Question: I have this site: <URL>
The problem I am having is that on mobile devices the body has this unusual white space on the right hand side:

This site is comprised of one page with multiple sections, the navigation icons are used to scroll smoothly down the page.
To attempt to fixed the problem I have used the recommended: 'body{ overflow-x:hidden; }' and this fixes the issue but this stops my scrolling system from working for some reason.
Is there any way to get this site to imitate 'body{ overflow-x:hidden; }' without using it, even with jquery?
Here is the code:
HTML:
'''
<!DOCTYPE html PUBLIC "-//W3C//DTD XHTML 1.0 Transitional//EN" "http://www.w3.org/TR/xhtml1/DTD/xhtml1-transitional.dtd">
<html xmlns="http://www.w3.org/1999/xhtml">
<head>
<meta http-equiv="Content-Type" content="text/html; charset=utf-8" />
<meta name="viewport" content="width=768; initial-scale=1.0;" />
<title>Georgia Elliott Illustration</title>
<link rel='stylesheet' href='http://fonts.googleapis.com/css?family=PT+Sans:400,700' type='text/css'>
<link href='http://fonts.googleapis.com/css?family=Lato:400,700' rel='stylesheet' type='text/css'>
<link rel="stylesheet" href="css/main.css" type="text/css" media="all" />
<link rel="stylesheet" href="css/print.css" type="text/css" media="print" />
<link rel="stylesheet" href="js/twitter/jquery.tweet.css" media="screen" />
<link rel="shortcut icon" type="image/x-icon" href="http://1.gravatar.com/blavatar/f541b2d0f8b48c05e56c0daa078f3ed9?s=16" sizes="16x16" />
<link rel="icon" type="image/x-icon" href="http://1.gravatar.com/blavatar/f541b2d0f8b48c05e56c0daa078f3ed9?s=16" sizes="16x16" />
<link rel="apple-touch-icon-precomposed" href="http://1.gravatar.com/blavatar/94661061bf2aad5cdce6115262923c20?s=114" />
<script type="text/javascript" src="http://ajax.googleapis.com/ajax/libs/jquery/1.8.0/jquery.min.js"></script>
<script type="text/javascript" src="js/page.js"></script>
<script type="text/javascript" src="js/smooth.js"></script>
<script type="text/javascript" src="js/twitter/jquery.tweet.js"></script>
<script type='text/javascript'>
jQuery(function($){
$("#twitter-feed-main").tweet({
username: "creative_exp",
join_text: "auto",
avatar_size: 32,
count: 3,
auto_join_text_default: "We said:",
auto_join_text_ed: "We:",
auto_join_text_ing: "We were:",
auto_join_text_reply: "We replied to:",
auto_join_text_url: "We were checking out:",
loading_text: "Loading Tweets..."
});
});
</script>
</head>
<body>
<div id="splat"></div>
<div id="logo">
<a href="#home"></a>
</div>
<div id="header">
<div id="nav" class="nav">
<ul>
<li><a href="#home">Home</a></li>
<li><a href="#about">About</a></li>
<li><a href="#portfolio">Portfolio</a></li>
<li><a href="#contact">Contact</a></li>
</ul>
</div>
</div>
<div id="whole">
<div class="content">
<div id="home-page" class="page">
<div class="page-back"></div>
<a id="home"></a>
<div class="inner-page">
<h1>Welcome</h1>
<div class="indent">
</div>
</div>
</div><!--END home-page-->
<div id="page1" class="page">
<div class="page-back"></div>
<a id="about"></a>
<div class="inner-page">
<h1>About Me</h1>
<div class="indent">
About page content goes here.
</div>
</div>
</div><!--END page1-->
<div id="page2" class="page">
<div class="page-back"></div>
<a id="portfolio"></a>
<div class="inner-page">
<h1>Portfolio</h1>
<div class="indent">
Portfolio page content goes here.
<div id="portfolio-items">
<ul id="port-ul1">
<li id="port-item1">Test</li>
</ul>
<ul id="port-ul2">
<li id="port-item2">Test 2</li>
</ul>
<ul id="port-ul2">
<li id="port-item3">Test 3</li>
</ul>
</div>
</div>
</div>
</div><!--END page2-->
<div id="page3" class="page">
<div class="page-back"></div>
<a id="contact"></a>
<div class="inner-page">
<h1>Contact Me</h1>
<div class="indent">
Contact page content goes here.
</div>
</div>
</div><!--END page3-->
<div id="terms-page-ie" class="page">
<div class="page-back"></div>
<a id="terms-ie"></a>
<div id="cross-terms-ie" class="cross-terms-ie">X</div>
<div class="inner-page">
<h1>Terms</h1>
<div class="indent">
<h5>INTRODUCTION</h5>
<p>These terms and conditions govern your use of our website; by using our website, you accept these terms and conditions in full. If you disagree with these terms and conditions or any part of these terms and conditions, you must not use our website. You must be at least 13 years of age to use our website. By using our website you warrant and represent that you are at least 13 years of age.</p>
<h5>LICENCE TO USE WEBSITE</h5>
<p>Unless otherwise stated, we or our licensors own the intellectual property rights in the website and material on the website. Subject to the licence below, all these intellectual property rights are reserved. You may view, download for caching purposes only, and print pages or other content from the website for your own personal use, subject to the restrictions set out below and elsewhere in these terms and conditions. <br><br>
You must not:<br>
(a) republish material from this website (including republication on another website);<br>
(b) sell, rent or sub-license material from the website;<br>
(c) show any material from the website in public;<br>
(d) reproduce, duplicate, copy or otherwise exploit material on our website for a commercial purpose;<br>
(e) edit or otherwise modify any material on the website; or<br>
(f) redistribute material from this website except for content specifically and expressly made available for redistribution.</p>
<h5>ACCEPTABLE USE</h5>
<p>You must not use our website in any way that causes, or may cause, damage to the website or impairment of the availability or accessibility of the website; or in any way which is unlawful, illegal, fraudulent or harmful, or in connection with any unlawful, illegal, fraudulent or harmful purpose or activity.
You must not use our website to copy, store, host, transmit, send, use, publish or distribute any material which consists of (or is linked to) any spyware, computer virus, Trojan horse, worm, keystroke logger, rootkit or other malicious computer software.
You must not conduct any systematic or automated data collection activities (including without limitation scraping, data mining, data extraction and data harvesting) on or in relation to our website without our express written consent.
You must not use our website to transmit or send unsolicited commercial communications. You must not use our website for any purposes related to marketing without our express written consent.</p>
<h5>RESTRICTED ACCESS</h5>
<p>Access to certain areas of our website is restricted. We reserve the right to restrict access to other areas of our website, or indeed our whole website, at our discretion. If we provide you with a user ID and password to enable you to access restricted areas of our website or other content or services, you must ensure that that user ID and password is kept confidential. We may disable your user ID and password in our sole discretion without notice or explanation.</p>
</div>
</div>
</div>
</div>
</div>
<div id="footer">
<div id="share" class="pull_right">
<ul>
<a href="https://www.facebook.com/georgia.e.elliott" target="_new"><li class="pull_left"><span>Facebook</span></li></a>
<a href="javascript:void(0);" id="twitter"><li class="pull_left"><span>Twitter</span></li></a>
<a href="http://georgiaelishaillustrator.wordpress.com/" target="_new"><li class="pull_left"><span>Blog</span></li></a>
</ul>
</div>
<div id="footertext"> ©️ 2012 Georgia Elliott &nbsp; | &nbsp; All rights reserved. &nbsp; | &nbsp; Site By: <a href="http://dandd.dpwebdev.co.uk" target="_new">D&D Creative</a> &nbsp; | &nbsp; <a href="javascript:void(0);" id="terms-link">Terms</a><img src="img/ajax-loader.gif" class="ie-loader" style="vertical-align:middle;" /><img src="img/footer.png" id="ge-il-btm" style="vertical-align: middle; position: absolute; left: 0; right: 0; margin: 0 auto;" /></div>
</div>
<div id="terms-container">
<div id="terms">
<div id="cross-terms" class="cross">X</div>
<div class="inner-content">
<h3>Terms and Conditions</h3>
<div class="indent" style="overflow:auto; height:300px;">
<h5>INTRODUCTION</h5>
<p>These terms and conditions govern your use of our website; by using our website, you accept these terms and conditions in full. If you disagree with these terms and conditions or any part of these terms and conditions, you must not use our website. You must be at least 13 years of age to use our website. By using our website you warrant and represent that you are at least 13 years of age.</p>
<h5>LICENCE TO USE WEBSITE</h5>
<p>Unless otherwise stated, we or our licensors own the intellectual property rights in the website and material on the website. Subject to the licence below, all these intellectual property rights are reserved. You may view, download for caching purposes only, and print pages or other content from the website for your own personal use, subject to the restrictions set out below and elsewhere in these terms and conditions. <br><br>
You must not:<br>
(a) republish material from this website (including republication on another website);<br>
(b) sell, rent or sub-license material from the website;<br>
(c) show any material from the website in public;<br>
(d) reproduce, duplicate, copy or otherwise exploit material on our website for a commercial purpose;<br>
(e) edit or otherwise modify any material on the website; or<br>
(f) redistribute material from this website except for content specifically and expressly made available for redistribution.</p>
<h5>ACCEPTABLE USE</h5>
<p>You must not use our website in any way that causes, or may cause, damage to the website or impairment of the availability or accessibility of the website; or in any way which is unlawful, illegal, fraudulent or harmful, or in connection with any unlawful, illegal, fraudulent or harmful purpose or activity.
You must not use our website to copy, store, host, transmit, send, use, publish or distribute any material which consists of (or is linked to) any spyware, computer virus, Trojan horse, worm, keystroke logger, rootkit or other malicious computer software.
You must not conduct any systematic or automated data collection activities (including without limitation scraping, data mining, data extraction and data harvesting) on or in relation to our website without our express written consent.
You must not use our website to transmit or send unsolicited commercial communications. You must not use our website for any purposes related to marketing without our express written consent.</p>
<h5>RESTRICTED ACCESS</h5>
<p>Access to certain areas of our website is restricted. We reserve the right to restrict access to other areas of our website, or indeed our whole website, at our discretion. If we provide you with a user ID and password to enable you to access restricted areas of our website or other content or services, you must ensure that that user ID and password is kept confidential. We may disable your user ID and password in our sole discretion without notice or explanation.</p>
</div>
</div>
</div>
</div>
<div id="overlay"></div>
<div id="twitter-feed-container">
<div id="twitter-feed-cross">X</div>
<div id="twitter-arrow"></div>
<div id="twitter-feed-main">
</div>
<a href="" id="see-twitter" target="_new" >See More...</a>
</div>
<script type="text/javascript">
$(document).ready(function() {
$("#terms-link").click(function() {
$('#terms-page-ie').show();
$('#terms-link').hide();
$('.ie-loader').show();
var $targetId = $('#terms-page-ie'), $targetAnchor = $('[name=#terms-page-ie]');
var $target = $targetId.length ? $targetId : $targetAnchor.length ? $targetAnchor : false;
if ($target) {
var targetOffset = $target.offset().top;
$('html, body').animate({scrollTop: targetOffset}, 1500);
}
$('.ie-loader').fadeOut(2500);
});
$("#cross-terms-ie").click(function() {
$('#terms-page-ie').hide();
$('#terms-link').show();
$('html, body').animate({scrollTop: 0}, 1000);
});
$("#twitter").click(function() {
$('#twitter-feed-container').fadeToggle(800);
});
$("#twitter-feed-cross").click(function() {
$('#twitter-feed-container').fadeOut(800);
});
$
});
</script>
</body>
</html>
'''
CSS:
'''
/* CSS Document */
/* FONTS */
@font-face {
font-family:"Raleway";
src: url('../web-fonts/raleway_thin-webfont.ttf');
}
@font-face {
font-family:"Raleway";
src: url('../web-fonts/raleway_thin-webfont.eot');
}
@font-face {
font-family:"Raleway";
src: url('../web-fonts/raleway_thin-webfont.svg');
}
@font-face {
font-family:"Raleway";
src: url('../web-fonts/raleway_thin-webfont.woff');
}
* {
margin:0;
font-family:'PT Sans';
}
html, body {
height:100%;
width:100%;
}
html {
overflow-y: auto;
overflow-x: hidden;
}
.content {
height:100%;
}
a {
color:#6CF;
}
a:hover {
color:#69F;
}
a:active {
color:#C06;
}
/* LOGO */
#logo {
top:0;
left:20px;
z-index:1000;
position:fixed;
background-image:url(../img/logo-new-front.png);
background-repeat:no-repeat;
background-color:transparent;
width:400px;
height:400px;
}
#splat {
top:0;
left:20px;
z-index:1000;
position:fixed;
background-image:url(../img/logo-new.png);
background-repeat:no-repeat;
background-color:transparent;
width:400px;
height:400px;
}
/* HEADER STYLES */
#header {
position: fixed;
left: 0;
top: 0;
width: 100%;
background-color: #000000;
color:#FFFFFF;
height: 40px;
padding-top: 1px;
line-height:32px;
font-size:12px;
padding-left:8px;
}
/* NAV STYLES */
.nav {
position: fixed;
right: 0;
width: 400px;
height: 40px;
line-height: 36px;
}
#nav ul {
width: 435px;
height: 40px;
padding-left: 0px;
}
#nav li {
float:left;
margin:0 30px;
list-style:none;
}
#nav li a {
color:#FFF;
text-decoration:none;
border-bottom:dotted 1px #FFF;
}
#nav li a:hover {
color:#69F;
text-decoration:none;
border-bottom:dotted 1px #6CF;
}
#nav li a:active {
color:#C06;
text-decoration:none;
border-bottom:dotted 1px #6CF;
}
/* PAGE STYLES */
.page {
width:100%;
}
.inner-page {
max-width: 880px;
min-width: 680px;
margin: 0 auto 0 430px;
padding: 70px 0 48px 0;
}
.page-texture {
background-image:url(../img/overlay-pattern.png);
background-color:transparent;
background-repeat:repeat;
position: fixed;
width: 100%;
height: 100%;
top:0;
left:0;
}
#home-page {
color:#000000;
background:#FFF url(../img/overlay-pattern.png);
height:1000px;
}
#page1 {
background:#CCC url(../img/overlay-pattern.png);
height:1200px;
color:#000000;
}
#page2 {
background:#999 url(../img/overlay-pattern.png);
height:2000px;
}
#page3 {
background:#666 url(../img/overlay-pattern.png);
height:780px;
}
#terms-page-ie {
display:none;
background:#333 url(../img/overlay-pattern.png);
color:#FFFFFF;
}
.inner-content {
padding:20px;
}
.indent {
margin-left:20px;
margin-top:8px;
}
.hidden-overflow {
overflow:hidden;
}
.cross {
right:5px;
top:2px;
position:absolute;
font-family:"Raleway";
font-size:16px;
cursor:pointer;
}
.cross-terms-ie {
font-family:"PT Sans";
font-size:16px;
cursor:pointer;
position:absolute;
right:5px;
margin-top:42px;
}
img.ie-loader {
display:none;
}
#terms-container {
display:none;
position:fixed;
width:100%;
height:100%;
margin:auto;
top:0;
left:0;
}
#terms {
position:absolute;
width:700px;
height:400px;
margin:auto;
left:0;
right:0;
top:0;
bottom:0;
background:#000000;
color:#FFFFFF;
z-index:100;
}
#overlay {
display:none;
width:100%;
height:100%;
position:fixed;
top:0;
left:0;
background-color:#000000;
opacity:0.4;
filter:alpha(opacity=40);
}
/* FOOTER STYLES */
#footer {
position: fixed;
left: 0;
bottom: 0;
width: 100%;
background-color: #000000;
color:#FFFFFF;
height: 40px;
padding-top: 1px;
line-height:40px;
font-size:12px;
padding-left:8px;
z-index:1000;
}
#footertext a {
text-decoration:none;
border-bottom:1px dotted #ffffff;
color:#ffffff;
}
@media (max-width: 1230px) {
#ge-il-btm {
display:none;
}
}
#share {
margin-right:8px;
}
#share li {
list-style:none;
padding:0 8px;
}
#share li:hover {
background:#6CF;
color:#000000;
}
#share a li {
text-decoration:none;
color:#FFFFFF;
}
/* PORTFOLIO STYLES */
#portfolio-items ul {
background: black;
border: 1px #6CF solid;
list-style-image: url(../img/bullet.png);
color: #6CF;
width: 400px;
cursor: pointer;
height: 20px;
margin: 10px 0 0 0;
padding: 10px 30px 10px 30px;
}
/* FLOAT STYLES */
.pull_left {
float:left;
}
.pull_right {
float:right;
}
/* TYPOGRAPHY */
h1, h2, h3, h4, h5, h6 {
display:block;
font-weight:normal;
}
h1 { font-size:48px; font-family:"Raleway"; margin-bottom:30px; }
h2 { font-size:42px; font-family:"Raleway"; }
h3 { font-size:36px; font-family:'Lato'; }
h4 { font-size:30px; font-family:'Lato'; }
h5 { font-size:24px; font-family:'Lato'; }
h6 { font-size:18px; font-family:'Lato'; }
#terms-page-ie h5 {
border-bottom: 1px dotted #FFFFFF;
margin: 0px 0px 10px 0px;
}
#terms-page-ie p {
margin: 0 0 25px 0;
}
.shadow {
text-shadow:-1px 1px 3px #000000;
}
/* LOADING SCRREN */
span {
display: block;
margin: 0 auto;
}
span[class*="l-"] {
height: 8px; width: 8px;
background: #6CF;
display: inline-block;
margin: 12px 2px;
-webkit-animation: loader 4s infinite;
-webkit-animation-timing-function: cubic-bezier(0.030, 0.615, 0.995, 0.415);
-webkit-animation-fill-mode: both;
-moz-animation: loader 4s infinite;
-moz-animation-timing-function: cubic-bezier(0.030, 0.615, 0.995, 0.415);
-moz-animation-fill-mode: both;
-ms-animation: loader 4s infinite;
-ms-animation-timing-function: cubic-bezier(0.030, 0.615, 0.995, 0.415);
-ms-animation-fill-mode: both;
animation: loader 4s infinite;
animation-timing-function: cubic-bezier(0.030, 0.615, 0.995, 0.415);
animation-fill-mode: both;
}
span.l-1 {-webkit-animation-delay: 1s;animation-delay: 1s;-ms-animation-delay: 1s;-moz-animation-delay: 1s;}
span.l-2 {-webkit-animation-delay: 0.8s;animation-delay: 0.8s;-ms-animation-delay: 0.8s;-moz-animation-delay: 0.8s;}
span.l-3 {-webkit-animation-delay: 0.6s;animation-delay: 0.6s;-ms-animation-delay: 0.6s;-moz-animation-delay: 0.6s;}
span.l-4 {-webkit-animation-delay: 0.4s;animation-delay: 0.4s;-ms-animation-delay: 0.4s;-moz-animation-delay: 0.4s;}
span.l-5 {-webkit-animation-delay: 0.2s;animation-delay: 0.2s;-ms-animation-delay: 0.2s;-moz-animation-delay: 0.2s;}
span.l-6 {-webkit-animation-delay: 0;animation-delay: 0;-ms-animation-delay: 0;-moz-animation-delay: 0;}
@-webkit-keyframes loader {
0% {-webkit-transform: translateX(-30px);opacity: 0;}
25% {opacity: 1;}
50% {-webkit-transform: translateX(30px);opacity: 0;}
100% {opacity: 0;}
}
@-moz-keyframes loader {
0% {-moz-transform: translateX(-30px);opacity: 0;}
25% {opacity: 1;}
50% {-moz-transform: translateX(30px);opacity: 0;}
100% {opacity: 0;}
}
@-keyframes loader {
0% {-transform: translateX(-30px);opacity: 0;}
25% {opacity: 1;}
50% {-transform: translateX(30px);opacity: 0;}
100% {opacity: 0;}
}
@-ms-keyframes loader {
0% {-ms-transform: translateX(-30px); opacity: 0;}
25% {opacity: 1;}
50% {-ms-transform: translateX(30px);opacity: 1;}
100% {opacity: 0;}
}
/* TWITTER FEED */
#twitter-feed-container{
width: 300px;
position: fixed;
bottom: 49px;
right: 25px;
height: 340px;
background: #000000;
border-radius: 4px;
-webkit-border-radius: 4px;
-moz-border-radius: 4px;
display: none;
color:#CCCCCC;
font-size:13px;
}
#twitter-feed-container a{
color:#CCCCCC;
}
#twitter-feed-container a.tweet_avatar{
border-bottom:none !important;
}
.tweet_list li {
margin-bottom:4px;
padding: 0.5em 0.5em 12px 0.5em !important;
}
#twitter-arrow {
width:0;
height:0;
right: 30px;
bottom: -16px;
position:absolute;
border: .65em solid;
border-color: #000000 transparent transparent transparent;
}
#twitter-feed-main {
height: 305px;
overflow: hidden;
position: absolute;
bottom: 30px;
right: 8px;
width: 285px;
}
#twitter-feed-cross {
font-family: "PT Sans";
font-size: 16px;
cursor: pointer;
float: right;
right: 10px;
top: 8px;
z-index: 10000;
position: absolute;
}
#twitter-logo {
background: url(../img/social/doodles.png) -9px -10px;
height: 70px;
width: 70px;
position:absolute;
}
a#see-twitter {
position:absolute;
bottom:5px;
right:8px;
}
'''
JS for smooth scrolling
'''
$(document).ready(function() {
$('html, body').animate({scrollTop: 0}, 1000);
function filterPath(string) {
return string
.replace(/^\//,'')
.replace(/(index|default).[a-zA-Z]{3,4}$/,'')
.replace(/\/$/,'');
}
$('a[href*=#]').each(function() {
if ( filterPath(location.pathname) == filterPath(this.pathname)
&& location.hostname == this.hostname
&& this.hash.replace(/#/,'') ) {
var $targetId = $(this.hash), $targetAnchor = $('[name=' + this.hash.slice(1) +']');
var $target = $targetId.length ? $targetId : $targetAnchor.length ? $targetAnchor : false;
if ($target) {
var targetOffset = $target.offset().top;
$(this).click(function() {
$('html, body').animate({scrollTop: targetOffset}, 1500);
return false;
});
}
}
});
});
'''
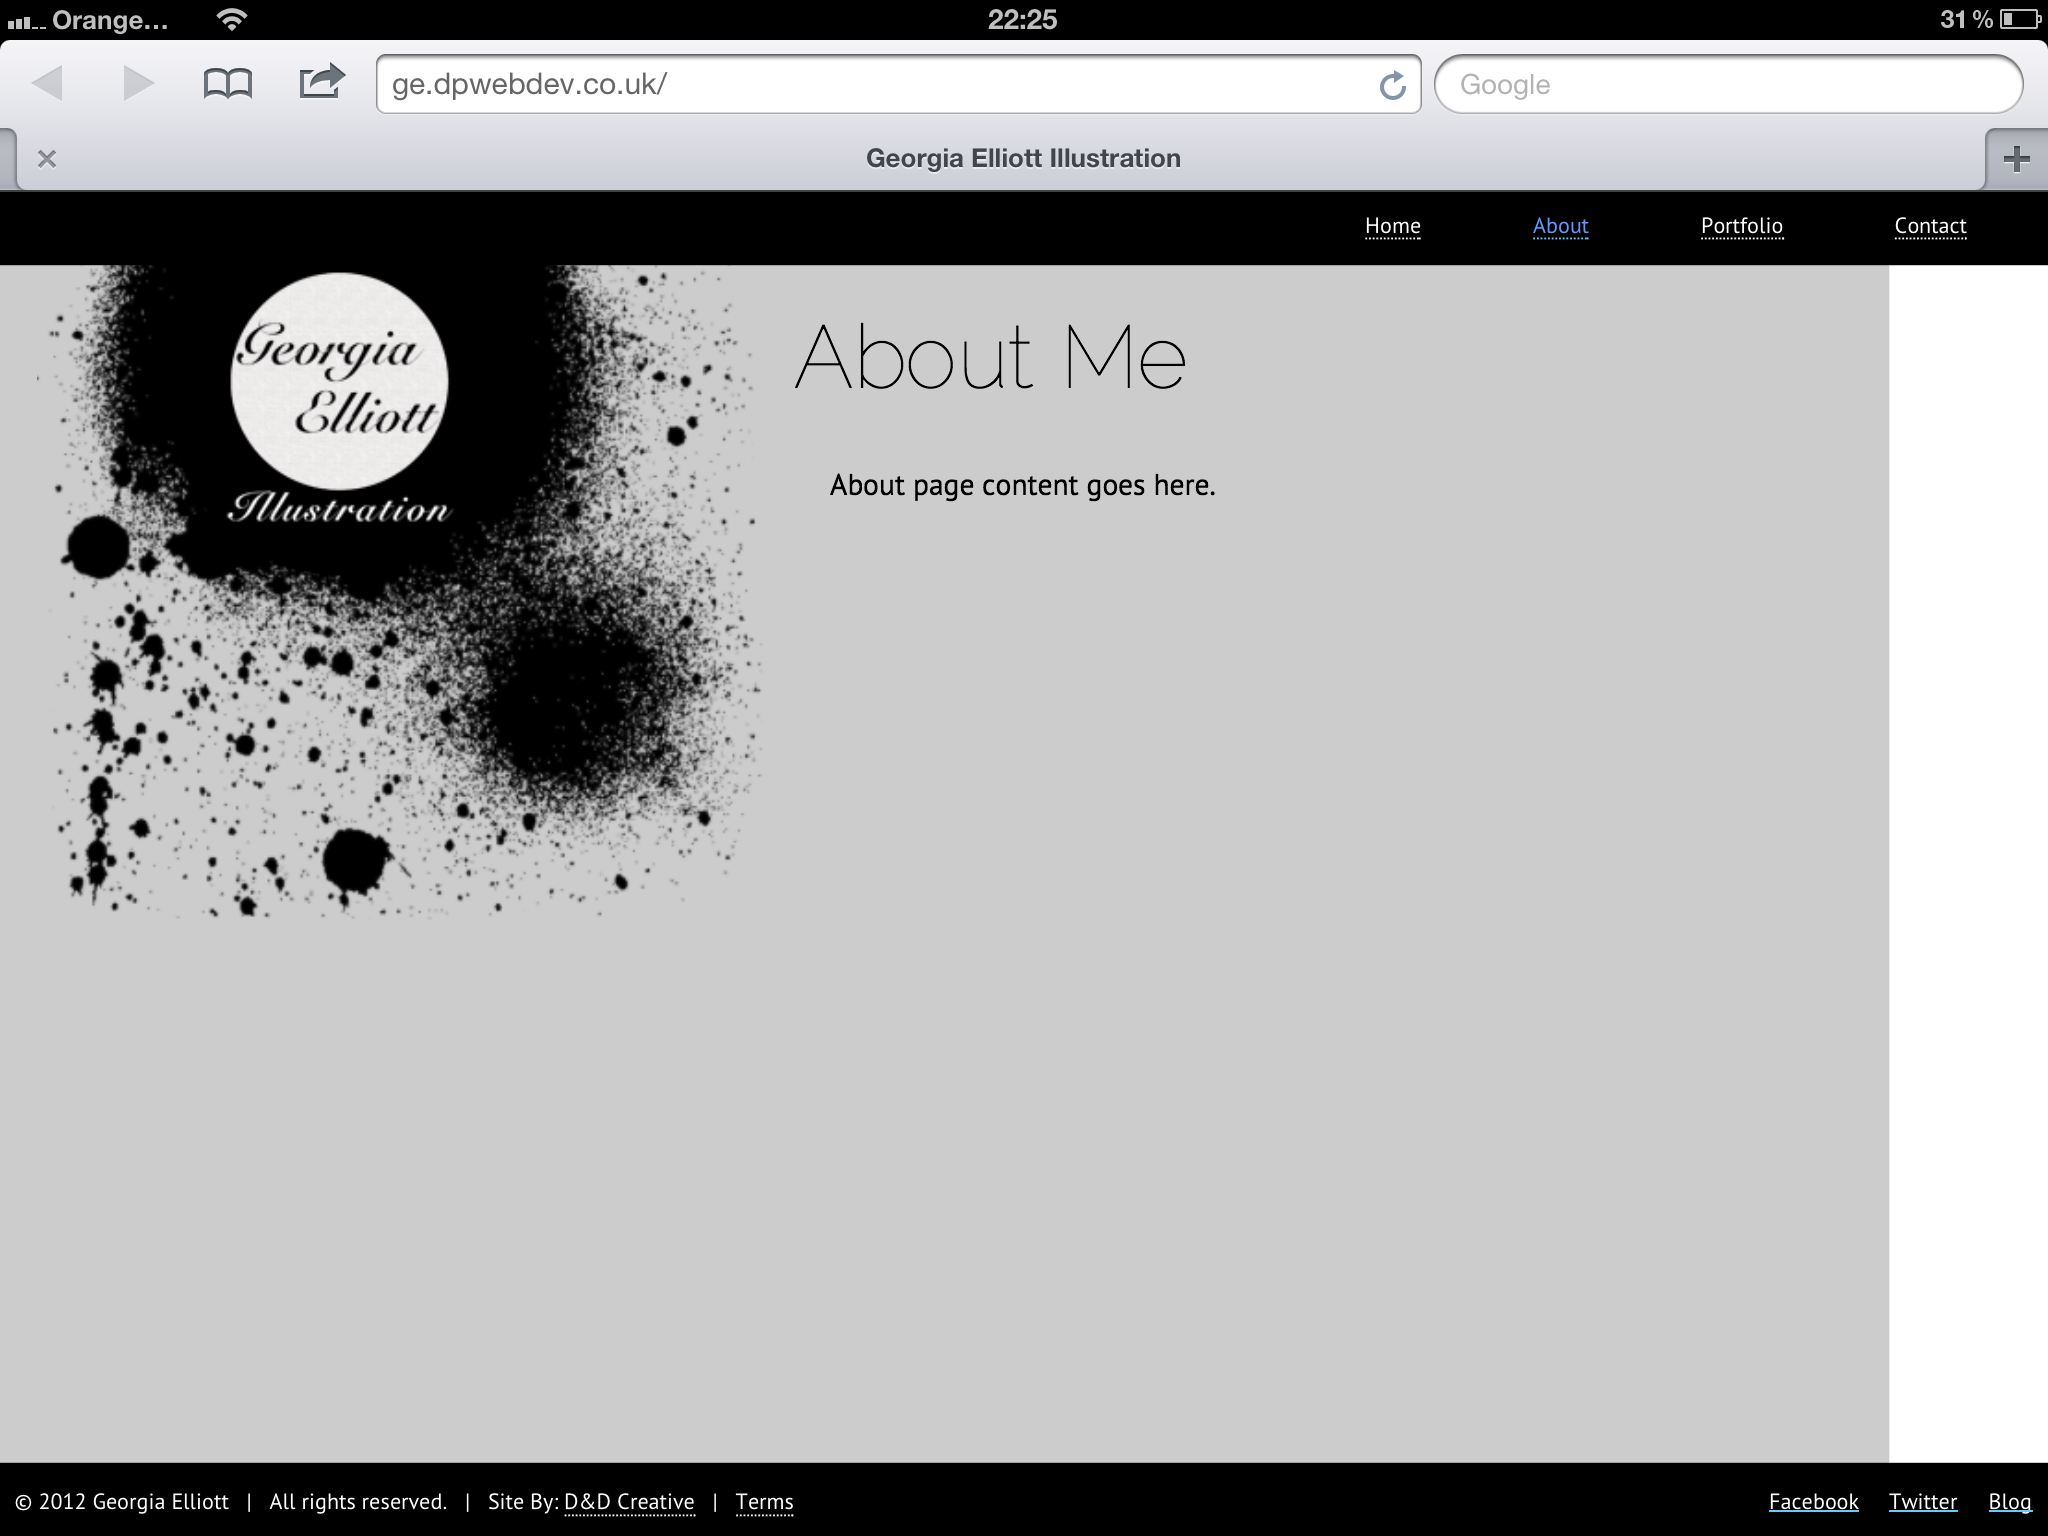
Answer: From looking at the site I would recommend having the background image on div id "home-page" on the body and use z-index so that the header and footer black strips appear in front.
With the background image on the body this will take all up all real estate with that image - obviously.
Also another suggestion regarding the image - just crop a 4X4 image of the grid pattern in photoshop and use 'background: url(YOURIMAGEPATH) repeat;'
This will repeat the image on both X and Y axis instead of having a large background image so you won't need the styling 'height: 100%' as it will just fill all space.
Try this and see if that fixes the issue :-)